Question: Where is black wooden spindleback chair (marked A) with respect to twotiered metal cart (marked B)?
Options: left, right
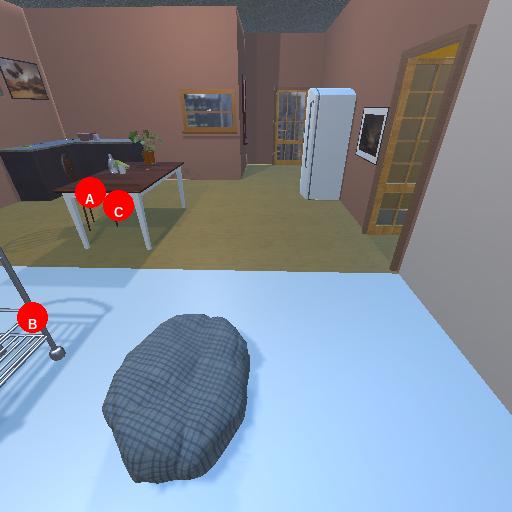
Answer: left